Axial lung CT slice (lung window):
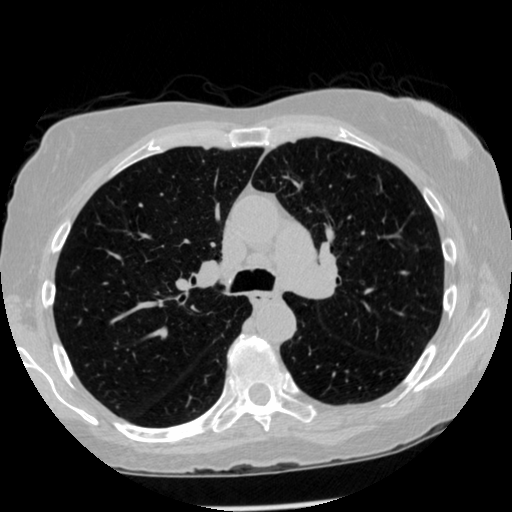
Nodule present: no